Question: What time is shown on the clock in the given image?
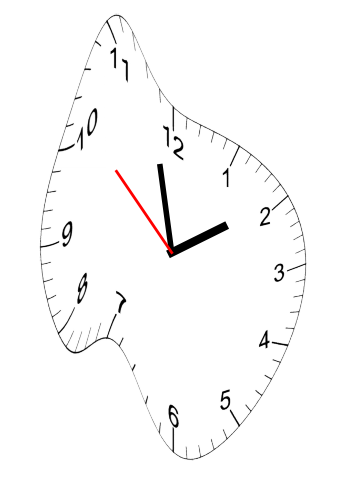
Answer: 01:57:52